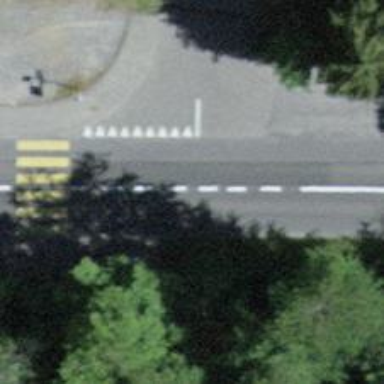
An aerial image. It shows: Tertiary road with asphalt surface and sidewalk on the left.